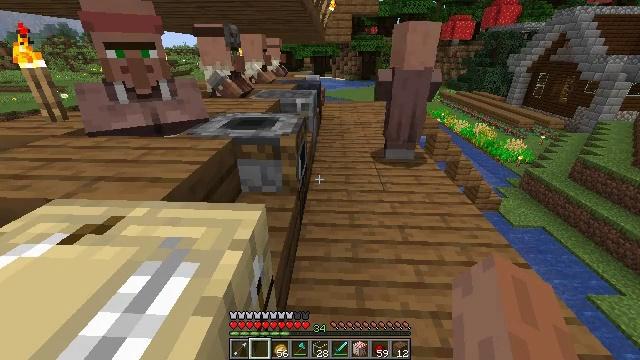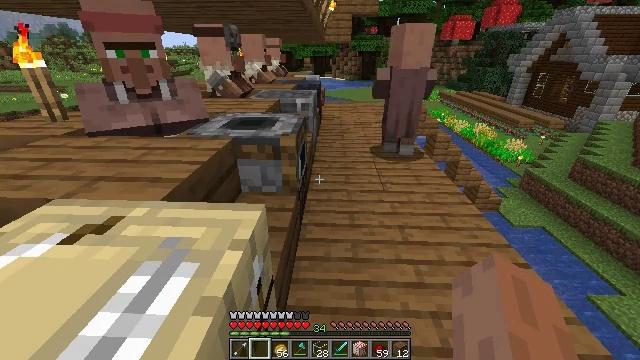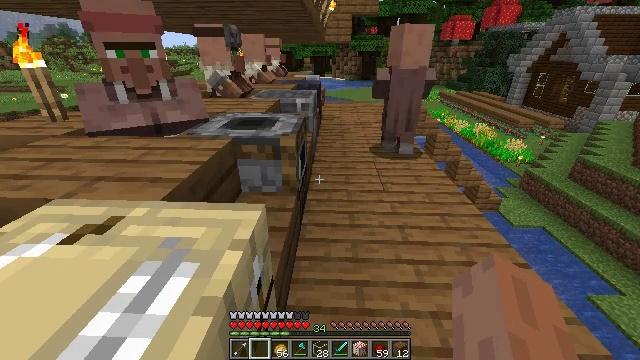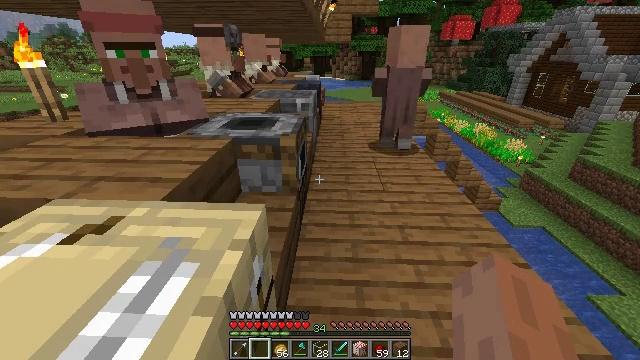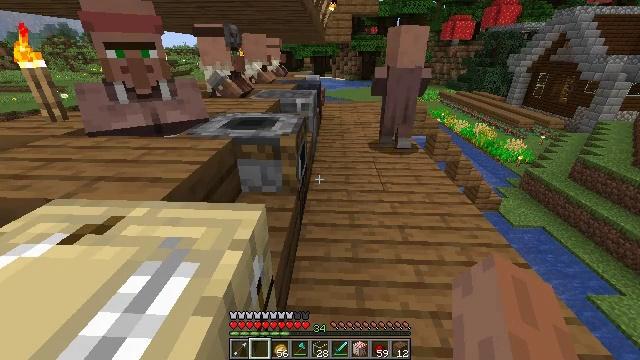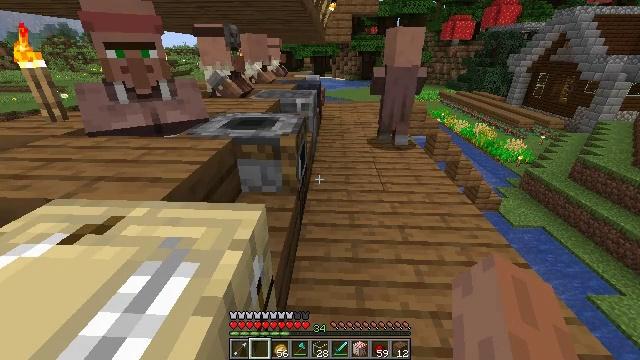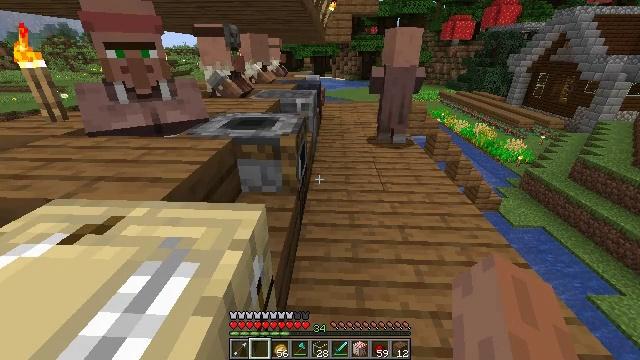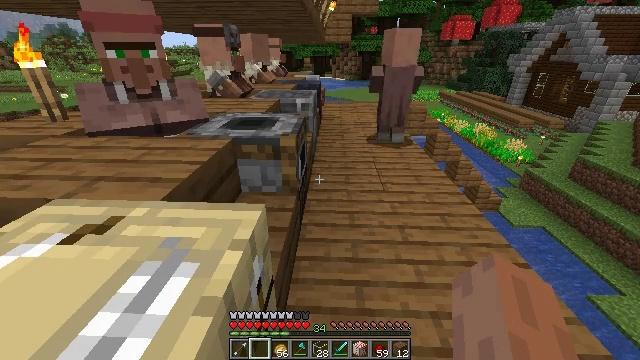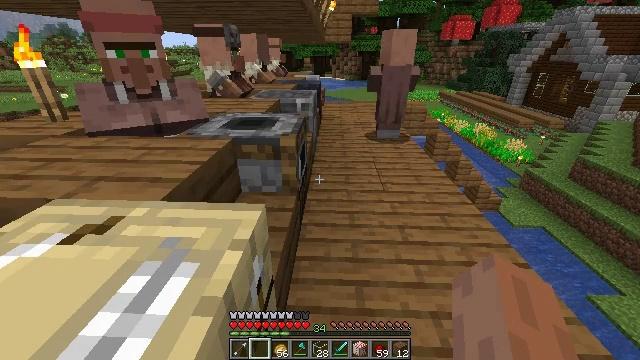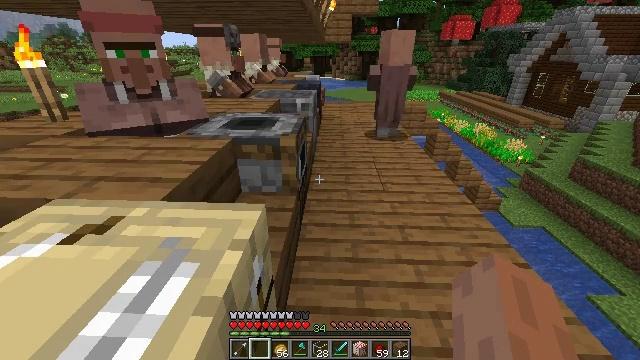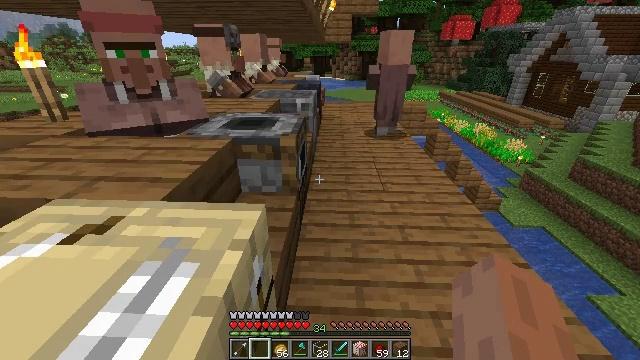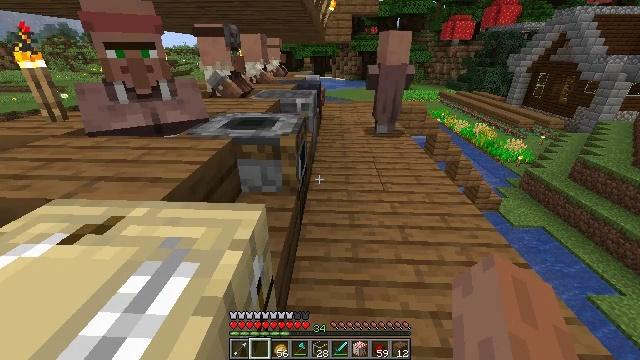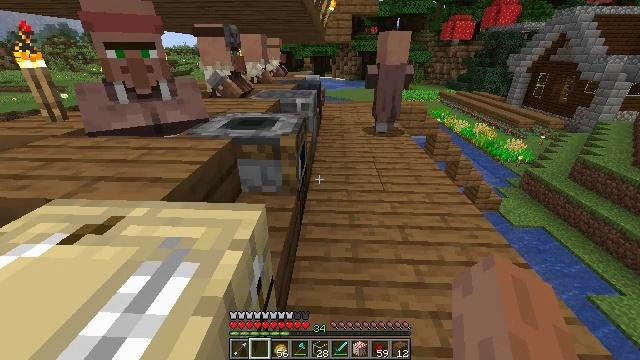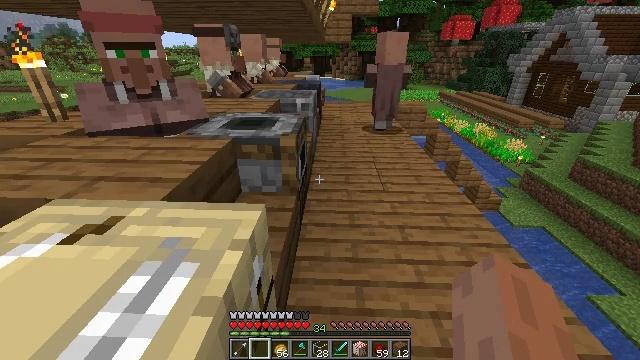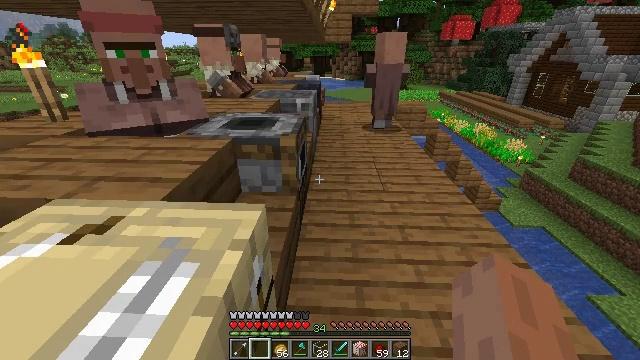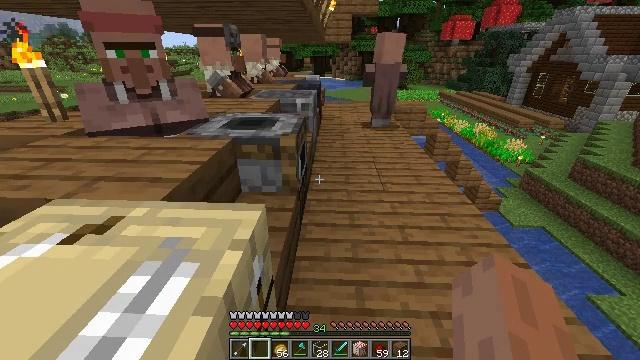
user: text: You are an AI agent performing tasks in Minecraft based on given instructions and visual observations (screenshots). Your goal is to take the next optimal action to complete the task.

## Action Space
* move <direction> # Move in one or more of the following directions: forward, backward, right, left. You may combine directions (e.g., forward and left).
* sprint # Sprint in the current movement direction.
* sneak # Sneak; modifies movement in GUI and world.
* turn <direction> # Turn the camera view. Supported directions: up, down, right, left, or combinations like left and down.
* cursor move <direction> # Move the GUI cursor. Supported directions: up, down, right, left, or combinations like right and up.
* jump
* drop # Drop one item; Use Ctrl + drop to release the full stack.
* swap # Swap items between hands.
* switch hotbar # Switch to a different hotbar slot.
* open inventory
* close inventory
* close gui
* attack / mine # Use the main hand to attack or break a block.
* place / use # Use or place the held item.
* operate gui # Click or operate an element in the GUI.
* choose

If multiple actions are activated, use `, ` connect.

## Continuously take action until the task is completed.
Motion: motion action
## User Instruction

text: Mine block fletching table.
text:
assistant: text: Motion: no_op
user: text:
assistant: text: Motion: no_op
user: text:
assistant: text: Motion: no_op
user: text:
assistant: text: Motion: no_op
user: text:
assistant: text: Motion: no_op
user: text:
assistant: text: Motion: no_op
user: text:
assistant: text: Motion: no_op
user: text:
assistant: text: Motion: no_op
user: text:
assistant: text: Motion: no_op
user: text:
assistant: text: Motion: no_op
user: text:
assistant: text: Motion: no_op
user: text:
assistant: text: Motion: no_op
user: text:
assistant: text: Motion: no_op
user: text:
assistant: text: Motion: no_op
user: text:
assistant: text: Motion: no_op
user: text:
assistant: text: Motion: no_op
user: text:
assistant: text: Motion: no_op
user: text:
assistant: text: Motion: no_op
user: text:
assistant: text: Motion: no_op
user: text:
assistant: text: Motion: no_op
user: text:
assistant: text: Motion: no_op
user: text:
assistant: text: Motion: no_op
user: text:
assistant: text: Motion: no_op
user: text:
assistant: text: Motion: no_op
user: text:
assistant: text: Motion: no_op
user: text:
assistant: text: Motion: no_op
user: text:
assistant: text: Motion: no_op
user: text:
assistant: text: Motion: no_op
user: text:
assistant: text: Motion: no_op
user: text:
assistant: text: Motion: no_op